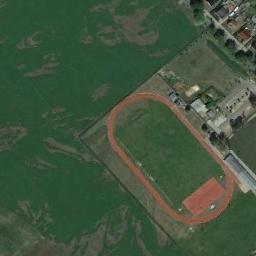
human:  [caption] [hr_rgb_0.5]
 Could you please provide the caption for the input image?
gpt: The ground track field is on a lawn and some buildings are next to the ground track field .

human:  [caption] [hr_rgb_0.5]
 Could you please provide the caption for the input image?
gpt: The ground track field is surrounded by grass .

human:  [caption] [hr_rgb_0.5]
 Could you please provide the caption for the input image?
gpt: There are some white houses on the right of the track .

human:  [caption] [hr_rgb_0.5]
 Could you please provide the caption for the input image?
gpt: The track and field are built on the lawn, Next to the residential area .

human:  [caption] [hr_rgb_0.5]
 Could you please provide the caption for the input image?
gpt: A ground track field with a red track and green lawns around .